Interaction volume radius: 10 \u00c5
Interaction volume height: 20 \u00c5
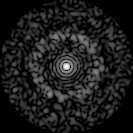
Disorder parameter: 0.837